Question: I am new to WPF. I have a ComboBox and TextBox both should be bind to a single property based on the selection in combobox. If I select 'other', property should be bind to textbox else to combobox. Someone can please guide me.
I am really sorry for not being very clear. I have an object with property "Name". I am very new to WPF and this is my first work with WPF. I am really not sure this is the right way or not. Please help me.
Xaml file:
'''
<mui:ModernWindow x:Class="TestOtherInBinding.MainWindow"
xmlns="http://schemas.microsoft.com/winfx/2006/xaml/presentation"
xmlns:x="http://schemas.microsoft.com/winfx/2006/xaml"
xmlns:mui="http://firstfloorsoftware.com/ModernUI"
Title="mui"
Style="{StaticResource BlankWindow}" Loaded="ModernWindow_Loaded">
<ScrollViewer>
<StackPanel Name="spTest">
<ComboBox Name="cmbTest" Width="140" Margin="5" SelectionChanged="cmbTest_SelectionChanged" SelectedValuePath="Content" >
<ComboBoxItem Content="Name1"/>
<ComboBoxItem Content="Name2"/>
<ComboBoxItem Content="Name3"/>
<ComboBoxItem Content="Name4"/>
<ComboBoxItem Content="Other"/>
</ComboBox>
<TextBox Name="txtTest" Width="140" Margin="5">
</TextBox>
<Button Content="Submit" Width="80" />
</StackPanel>
</ScrollViewer>
'''
Code Behind:
'''
public partial class MainWindow : ModernWindow
{
public MainWindow()
{
InitializeComponent();
}
public string MyProperty { get; set; }
Binding bin = new Binding("Name");
private void cmbTest_SelectionChanged(object sender, SelectionChangedEventArgs e)
{
bin.ValidationRules.Add(new ExceptionValidationRule());
if (cmbTest.SelectedValue.ToString() == "Other")
{
txtTest.Visibility = Visibility.Visible;
BindingOperations.ClearBinding(cmbTest, ComboBox.TextProperty);
BindingOperations.SetBinding(txtTest, TextBox.TextProperty, bin);
}
else
{
txtTest.Visibility = Visibility.Collapsed;
BindingOperations.ClearBinding(txtTest, TextBox.TextProperty);
BindingOperations.SetBinding(cmbTest, ComboBox.TextProperty, bin);
}
}
private void ModernWindow_Loaded(object sender, RoutedEventArgs e)
{
Peron p = new Peron();
spTest.DataContext = p;
txtTest.Visibility = Visibility.Collapsed;
BindingOperations.SetBinding(cmbTest, ComboBox.TextProperty, bin);
if (p.Name != string.Empty)
cmbTest.SelectedIndex = 0;
}
}
'''
Object:
'''
class Peron
{
string name;
public string Name
{
get
{ return name; }
set
{
if (value == string.Empty)
{
throw new Exception("Name Should not be empty");
}
}
}
'''

Thanks,
Ram
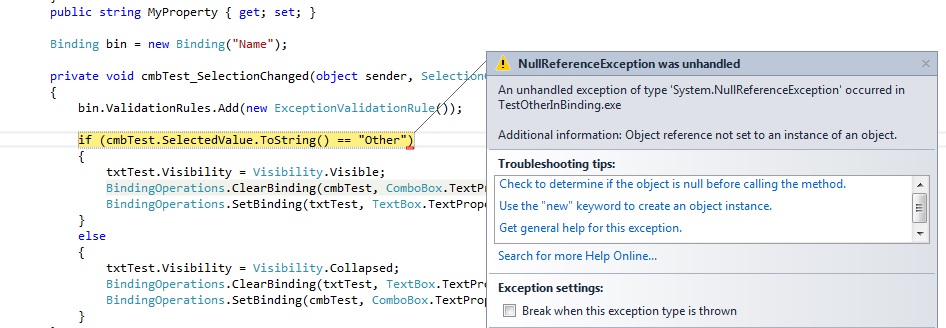
Answer: I'm not exactly sure how you can improve this, but the exception is clearly related to this line:
'BindingOperations.SetBinding(txtTest, TextBox.TextProperty, bin);'
When the Text of ComboBox is changed, the SelectedValue is set to null, and the 'cmbTest_SelectionChanged' is called again and the exception is thrown.
Suggestion:
1. You may want to modify the ControlTemplate of ComboBox creating a Custom ComboBox that supports some kind of overlay text.
2. Don't manually change the text of combo box, instead use anotherText: <Grid> <ComboBox .../> <Border Background="White"> <TextBlock x:Name="anotherText"/> </Border> </Grid>
.
---
## Previous Answer:
You can use the PropertyChangedCallback of each DependencyProperty (DP) in your ViewModel in order do modify the ViewModel properties and check for advanced conditions.
First create a ViewModel (empty class named MainVm). Then set the DataContext of MainWindow to an instance of it.
'''
public MainWindow()
{
InitializeComponent();
DataContext = new MainVm();
}
'''
MainVm has four key DPs:
1. SelectedItem (bound to ComboBox.SelectedItem)
2. IsLastItemSelected (bound to Last ComboBoxItem's IsSelected)
3. Text (bound to TextBox.Text)
4. Result (output)
so that the MainVm should look like this:
'''
public class MainVm : DependencyObject
{
/// <summary>
/// Gets or sets a bindable value that indicates ComboBox SelectedItem
/// </summary>
public object SelectedItem
{
get { return (object)GetValue(SelectedItemProperty); }
set { SetValue(SelectedItemProperty, value); }
}
public static readonly DependencyProperty SelectedItemProperty =
DependencyProperty.Register("SelectedItem", typeof(object), typeof(MainVm),
new PropertyMetadata(null, (d, e) =>
{
//property changed callback
var vm = (MainVm)d;
var val = (object)e.NewValue;
if(val!=null && !vm.IsLastItemSelected )
//Result = SelectedItem, if the last item is not selected
vm.Result = val.ToString();
}));
/// <summary>
/// Gets or sets a bindable value that indicates custom Text
/// </summary>
public string Text
{
get { return (string)GetValue(TextProperty); }
set { SetValue(TextProperty, value); }
}
public static readonly DependencyProperty TextProperty =
DependencyProperty.Register("Text", typeof(string), typeof(MainVm),
new PropertyMetadata("", (d, e) =>
{
//property changed callback
var vm = (MainVm)d;
var val = (string)e.NewValue;
//Result = Text, if last item is selected
// SelectedItem, otherwise
vm.Result = vm.IsLastItemSelected ? val : vm.SelectedItem.ToString();
}));
/// <summary>
/// Gets or sets a bindable value that indicates whether the
/// LastItem of ComboBox is Selected
/// </summary>
public bool IsLastItemSelected
{
get { return (bool)GetValue(IsLastItemSelectedProperty); }
set { SetValue(IsLastItemSelectedProperty, value); }
}
public static readonly DependencyProperty IsLastItemSelectedProperty =
DependencyProperty.Register("IsLastItemSelected", typeof(bool), typeof(MainVm),
new PropertyMetadata(false, (d, e) =>
{
//property changed callback
var vm = (MainVm)d;
var val = (bool)e.NewValue;
//Result = Text, if last item is selected
// SelectedItem, otherwise
vm.Result = val ? vm.Text : vm.SelectedItem.ToString();
}));
/// <summary>
/// Gets or sets a bindable value that indicates Result
/// </summary>
public string Result
{
get { return (string)GetValue(ResultProperty); }
set { SetValue(ResultProperty, value); }
}
public static readonly DependencyProperty ResultProperty =
DependencyProperty.Register("Result", typeof(string),
typeof(MainVm), new PropertyMetadata("select something..."));
}
'''
Now you can bind these DPs to your View:
'''
<StackPanel>
<ComboBox Name="cmbTest" Width="140" Margin="5" SelectedItem="{Binding SelectedItem}">
<ComboBoxItem Content="Name1"/>
<ComboBoxItem Content="Name2"/>
<ComboBoxItem Content="Name3"/>
<ComboBoxItem Content="Name4"/>
<ComboBoxItem Content="Other" IsSelected="{Binding IsLastItemSelected}"/>
</ComboBox>
<TextBox Width="140" Margin="5" Text="{Binding Text, UpdateSourceTrigger=PropertyChanged}"/>
<TextBlock Text="{Binding Result}"/>
</StackPanel>
'''